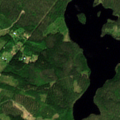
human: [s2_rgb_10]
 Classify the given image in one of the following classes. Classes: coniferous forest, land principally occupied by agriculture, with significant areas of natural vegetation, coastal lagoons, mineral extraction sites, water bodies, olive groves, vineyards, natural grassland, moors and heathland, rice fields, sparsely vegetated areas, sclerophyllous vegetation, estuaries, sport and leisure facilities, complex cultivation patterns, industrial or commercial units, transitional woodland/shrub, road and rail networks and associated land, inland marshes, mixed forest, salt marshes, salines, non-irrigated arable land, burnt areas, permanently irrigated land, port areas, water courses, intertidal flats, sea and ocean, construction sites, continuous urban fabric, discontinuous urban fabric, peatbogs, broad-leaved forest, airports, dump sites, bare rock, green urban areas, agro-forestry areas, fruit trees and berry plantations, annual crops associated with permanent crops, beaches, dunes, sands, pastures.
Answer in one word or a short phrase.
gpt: coniferous forest, mixed forest, water bodies